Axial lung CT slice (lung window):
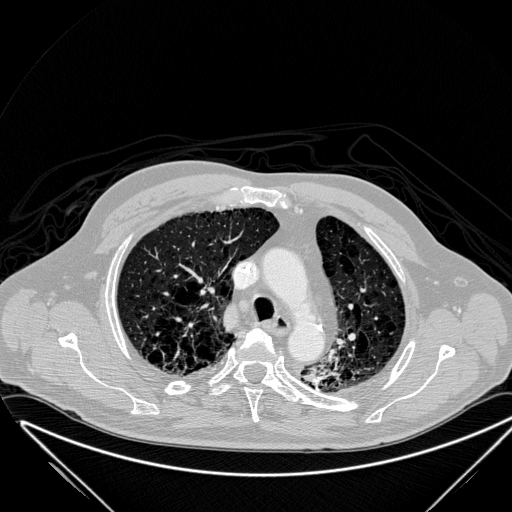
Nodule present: no